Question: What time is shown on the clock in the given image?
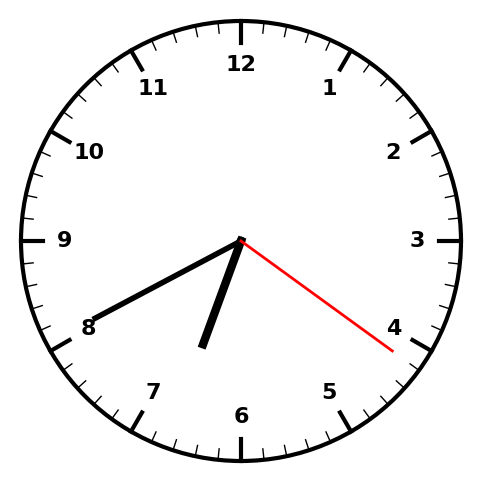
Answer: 06:40:21